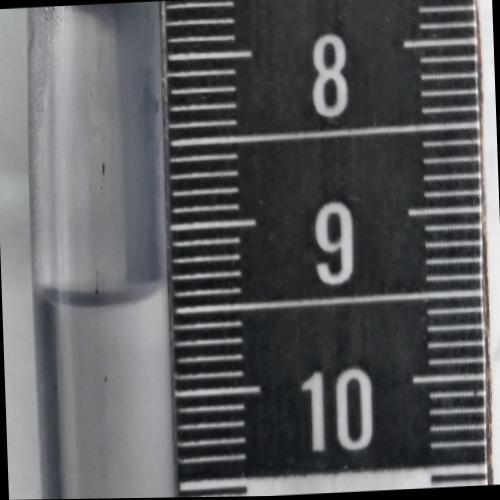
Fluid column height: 9.4 cm